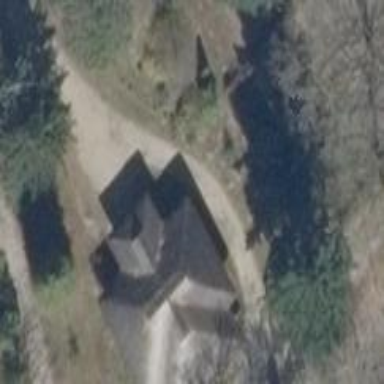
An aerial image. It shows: Chapel building.